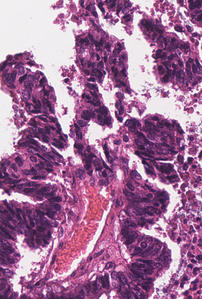
Tumor epithelial tissue: yes
Tumor-associated stroma tissue: yes
Normal tissue: no